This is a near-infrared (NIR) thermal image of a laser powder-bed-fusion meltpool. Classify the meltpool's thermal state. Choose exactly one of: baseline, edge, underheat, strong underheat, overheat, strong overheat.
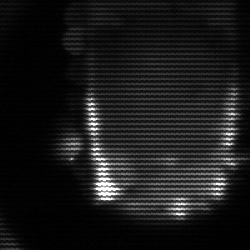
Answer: baseline